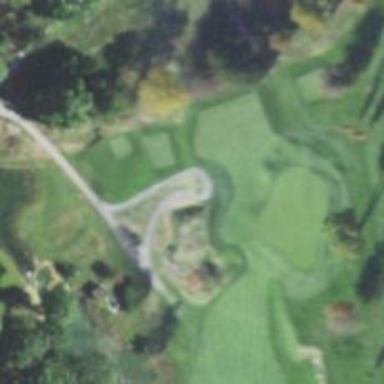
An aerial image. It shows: Path used for both walking and golf.